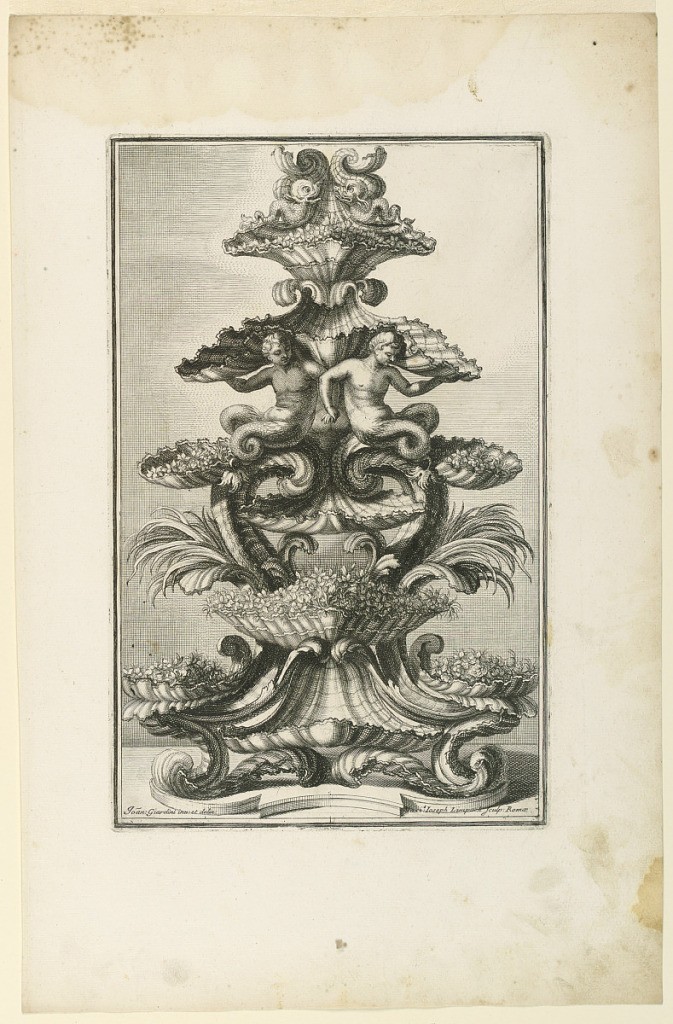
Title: Epergne, from "Disegni Di
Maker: Giovanni Giardini, Italian, 1646 - 1721
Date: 1714
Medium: Engraving, etching Support: white laid paper
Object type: Print
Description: Vertical format. Tiers of shells supported from a central vegetale core and by two mermen holding flowers. Top is composed of two dolphins and snail shells.